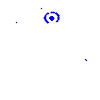
Particle: pion